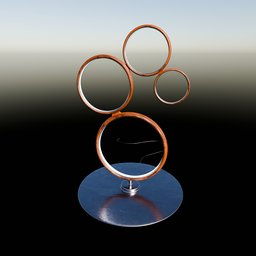
Label: lighting